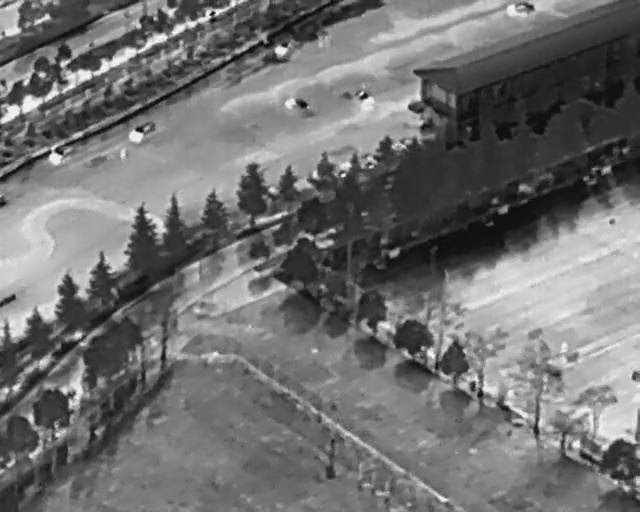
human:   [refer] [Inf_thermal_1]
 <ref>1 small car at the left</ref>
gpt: <box>[[8, 27, 10, 33, 146]]</box>

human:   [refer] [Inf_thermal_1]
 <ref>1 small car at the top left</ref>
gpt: <box>[[20, 22, 23, 28, 139]]</box>

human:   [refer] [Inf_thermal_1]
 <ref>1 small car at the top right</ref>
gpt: <box>[[80, -1, 82, 4, 2]]</box>

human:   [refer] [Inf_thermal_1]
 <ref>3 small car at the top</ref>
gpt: <box>[[42, 8, 46, 10, 56], [45, 18, 48, 23, 49], [55, 16, 58, 21, 37]]</box>

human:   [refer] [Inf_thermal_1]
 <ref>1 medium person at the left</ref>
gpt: <box>[[17, 29, 20, 31, 2]]</box>